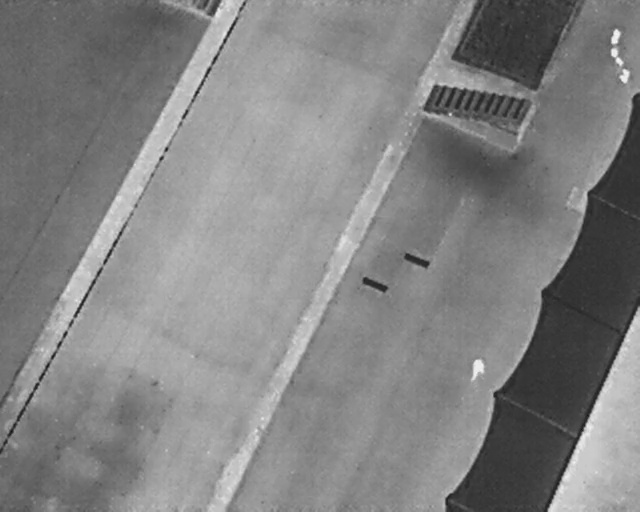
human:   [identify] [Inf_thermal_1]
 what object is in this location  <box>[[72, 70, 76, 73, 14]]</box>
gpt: <ref>1 large person at the bottom right</ref>